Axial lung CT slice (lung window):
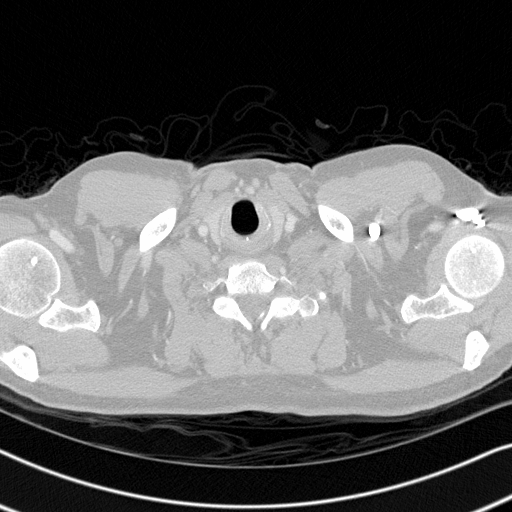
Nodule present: no